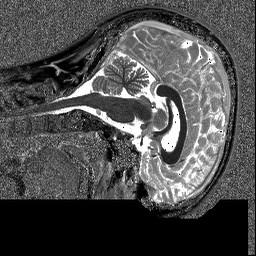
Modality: T1map
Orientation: sagittal
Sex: male